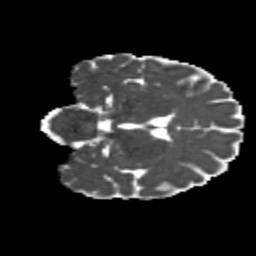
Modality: MD
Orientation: coronal
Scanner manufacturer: siemens
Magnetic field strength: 3 T
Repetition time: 4.16 s
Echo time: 0.0806 s